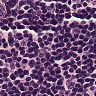
Metastatic tissue present: no